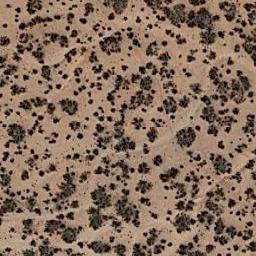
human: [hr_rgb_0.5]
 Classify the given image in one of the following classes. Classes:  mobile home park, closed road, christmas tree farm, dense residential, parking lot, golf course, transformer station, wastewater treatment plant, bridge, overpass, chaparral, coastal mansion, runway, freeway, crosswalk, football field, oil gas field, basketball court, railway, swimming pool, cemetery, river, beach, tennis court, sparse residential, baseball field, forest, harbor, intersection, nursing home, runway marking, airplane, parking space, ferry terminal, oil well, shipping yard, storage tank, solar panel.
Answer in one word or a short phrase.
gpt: chaparral